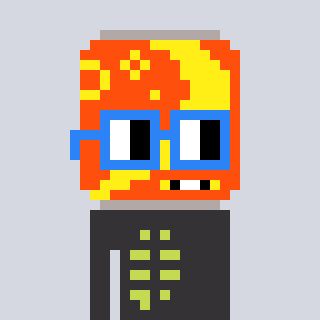
a pixel art character with square blue glasses, a pop-shaped head and a grayscale-colored body on a cool background